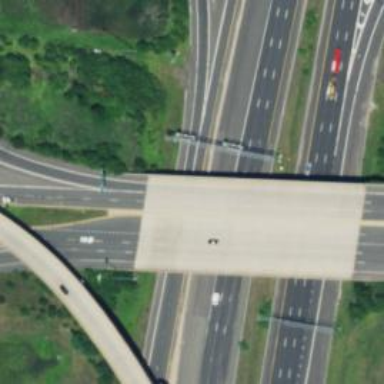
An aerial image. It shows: Motorway junction.